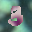
Label: 3